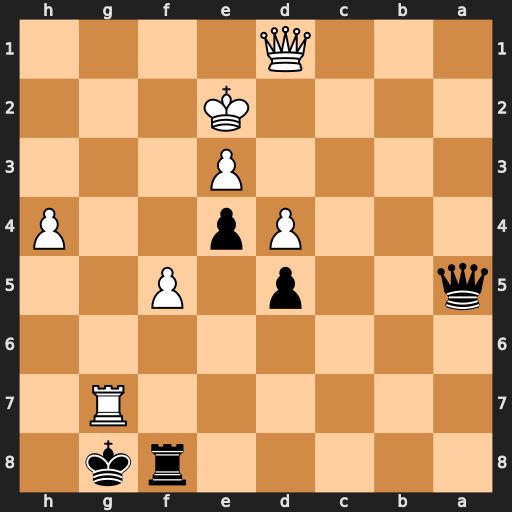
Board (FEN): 5rk1/6R1/8/q2p1P2/3Pp2P/4P3/4K3/3Q4
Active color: b
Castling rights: -
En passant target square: -
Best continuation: Kxg7 Qg1+ Kh8